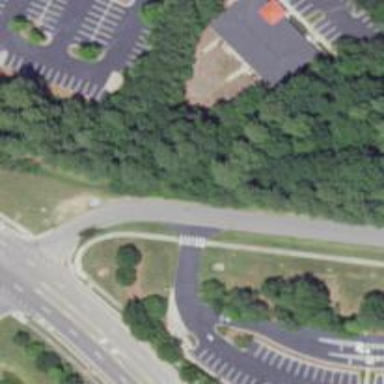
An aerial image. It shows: Marked crossing with zebra stripes on the road.